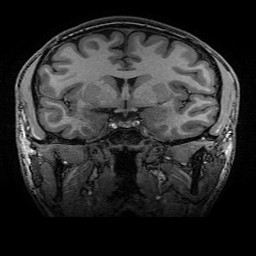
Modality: T1w
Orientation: sagittal
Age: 24
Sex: male
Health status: healthy
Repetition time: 2.53 s
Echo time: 0.0034 s